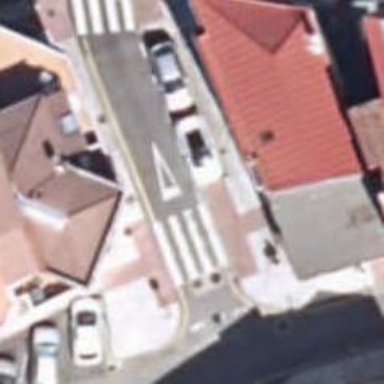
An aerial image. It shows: Marked road crossing.